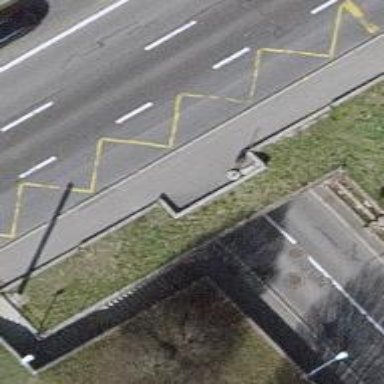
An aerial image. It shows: Sidewalk with asphalt surface. It is tunnel footway.